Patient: sex F, age 48
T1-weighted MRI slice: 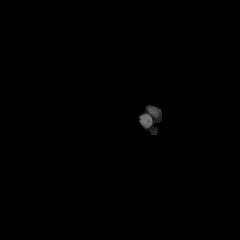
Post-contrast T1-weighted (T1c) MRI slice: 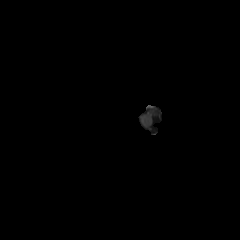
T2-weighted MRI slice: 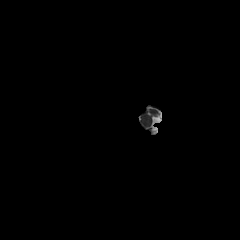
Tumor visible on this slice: no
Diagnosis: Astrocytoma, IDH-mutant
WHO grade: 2